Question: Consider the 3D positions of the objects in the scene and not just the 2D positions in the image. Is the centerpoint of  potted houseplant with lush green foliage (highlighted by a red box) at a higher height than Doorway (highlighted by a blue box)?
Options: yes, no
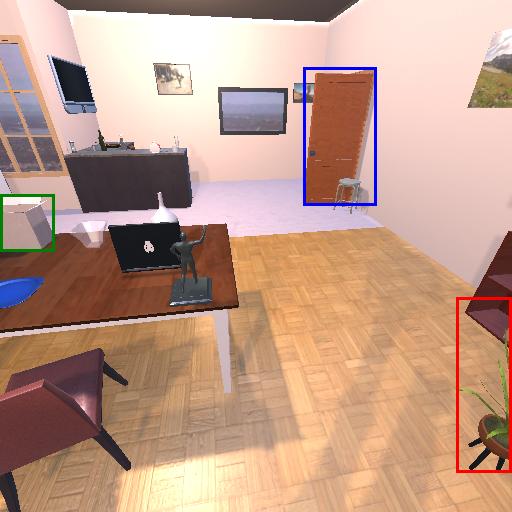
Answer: yes